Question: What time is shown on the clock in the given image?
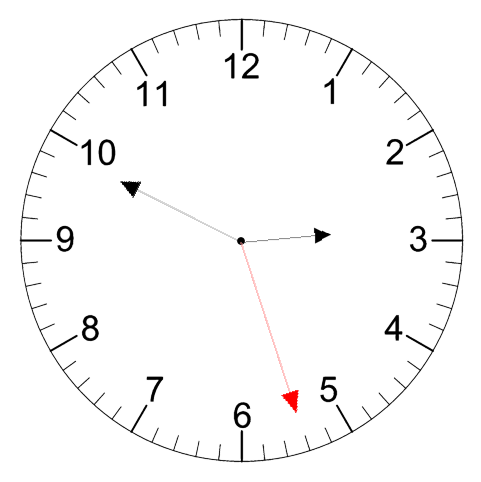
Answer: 02:49:27